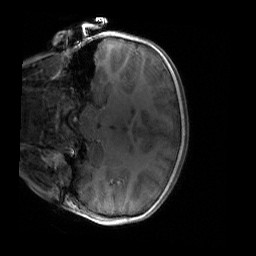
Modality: T1w
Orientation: coronal
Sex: female
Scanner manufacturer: siemens
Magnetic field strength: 3 T
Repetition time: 1.9 s
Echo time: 0.00243 s